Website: apple
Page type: account-selection
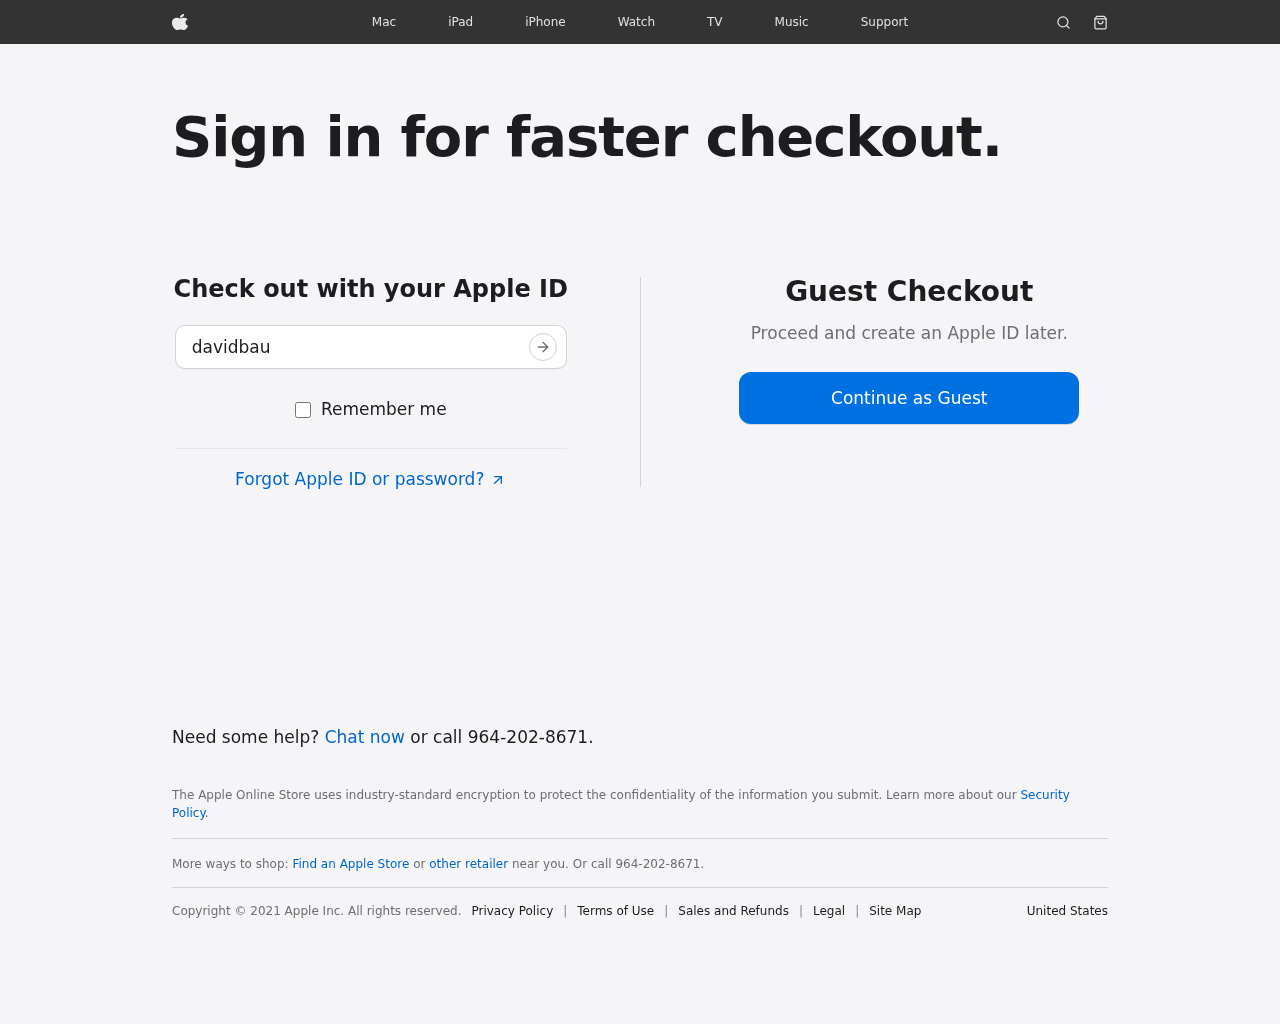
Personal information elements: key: PII_LOGIN_USERNAME
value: davidbauer23